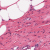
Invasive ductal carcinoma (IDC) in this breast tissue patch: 0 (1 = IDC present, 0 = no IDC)